Question: I am using angular ui-select for autocomplete. When the user start typing, I want to show the best matching item as watermarked, and when the user press tab, it should be selected (same like google auto suggest)
Please see the image also. you can see that, when I type 'auto' 'complete' is shown as watermark and if I pres TAB, it will be selected.

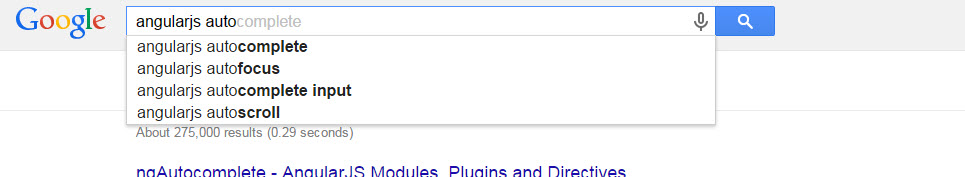
Answer: there are a bower plugin <URL> and you can create an angular directive to render an autocomplete input in your application.
Directive.js
'''
angular.module('app').directive('autoComplete', [
'$timeout', function($timeout) {
return function(scope, element, attrs) {
var auto;
auto = function() {
$timeout((function() {
if (!scope[attrs.uiItems]) {
auto();
} else {
element.autocomplete({
source: [scope[attrs.uiItems]]
});
}
}), 5);
};
return auto();
};
}
]);
'''
HTML use example
'''
<input type="text" auto-complete ui-items="list" ng-model="yourModel" class="form-control" placeholder="Tipe something" />
'''
The variable list contains an array of your possible results in autocomplete input, is set in the atribute called ui-items.